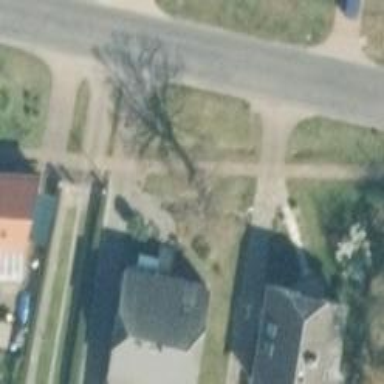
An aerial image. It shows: Beautiful avenue lined with deciduous broadleaved trees.